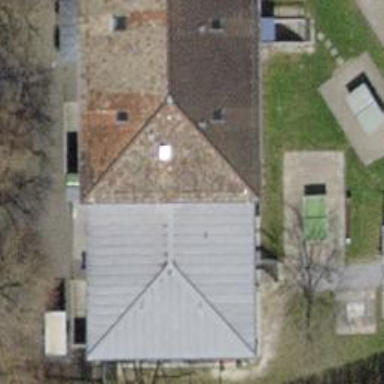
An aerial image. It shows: Prison building with tiled roof.